Question: Can any one expain how to avoid seeing lines when using BlendMode.ERASE in AS3?
Here is an example. I draw a black background to the stage and then draw 2 overlaping circles to a sprite and try to erase them from the background.
'''
var solidBitmapData = new BitmapData(550,400,true,0x000000);
var mySpriteLayer = new Sprite();
// Create black background.
mySpriteLayer.graphics.beginFill(0x000000);
mySpriteLayer.graphics.drawRect(0,0,550,400);
mySpriteLayer.graphics.endFill();
// Draw it to bitmap data.
solidBitmapData.draw(mySpriteLayer);
// Clear sprite.
mySpriteLayer.graphics.clear();
// Draw two circles
mySpriteLayer.graphics.beginFill(0xFF0000);
mySpriteLayer.graphics.drawCircle(200,200,50);
mySpriteLayer.graphics.endFill();
mySpriteLayer.graphics.beginFill(0xFF0000);
mySpriteLayer.graphics.drawCircle(250,200,50);
mySpriteLayer.graphics.endFill();
// Draw circles to bitmap with blend mode erase.
solidBitmapData.draw(mySpriteLayer,null,null,BlendMode.ERASE);
// Create bitmap and add to stage.
var solidBitmap = new Bitmap(solidBitmapData);
addChild(solidBitmap);
'''

I'm talking about the lines in the middle of the circles. It seems to be something to do with linestyle but I've tried setting it to zero and the alpha to 0 but I can't get rid of the lines.
Any ideas?
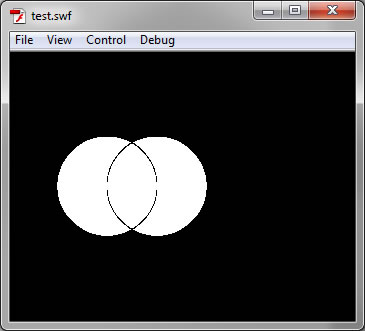
Answer: You need to set 'cacheAsBitmap' property of ''mySpriteLayer'' to ''true'' :
'''
mySpriteLayer.cacheAsBitmap = true;
'''
As blend mode performs computations on pixels, it works more precisely with raster data, than with vector data.